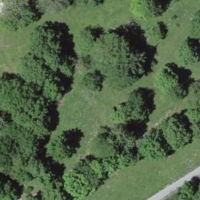
EUNIS habitat code: 23
Species observed at this site:
Lithospermum officinale